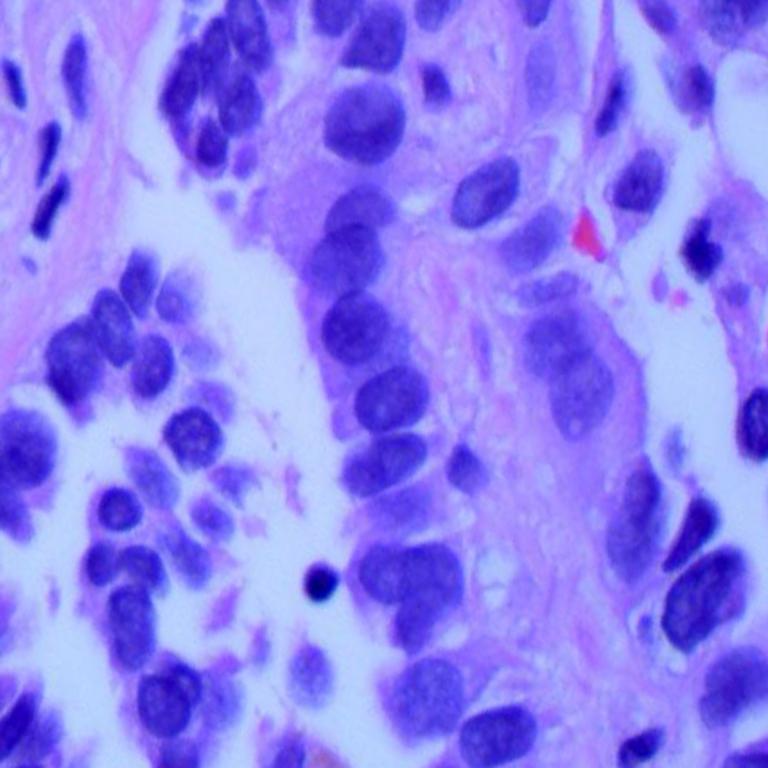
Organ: lung
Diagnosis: adenocarcinomas